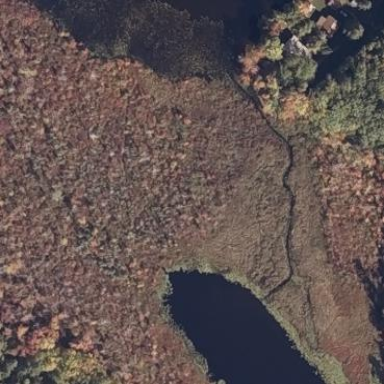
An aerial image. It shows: Marsh wetland.